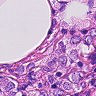
Metastatic tissue present: yes